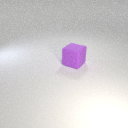
large purple rubber cube